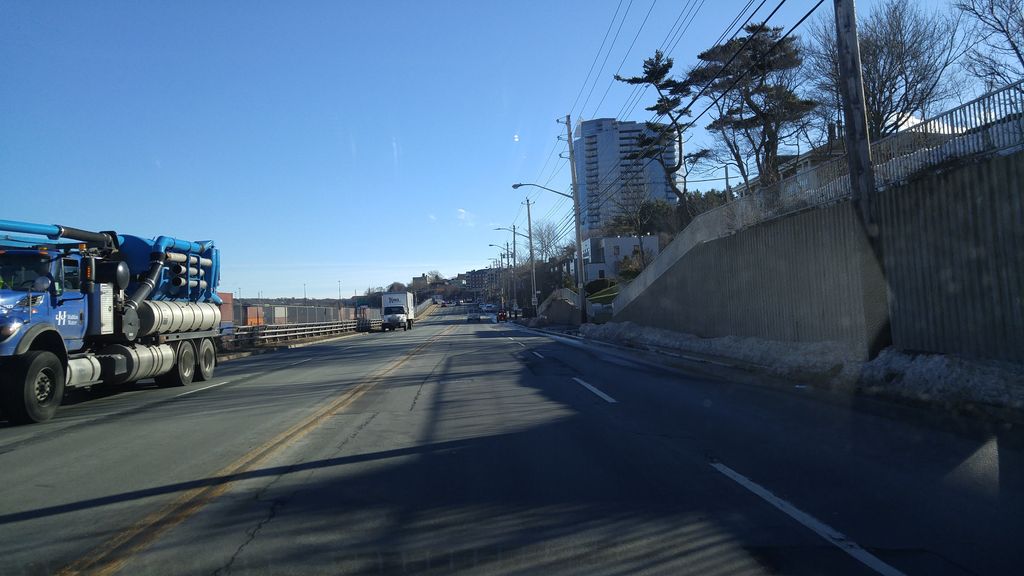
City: halifax